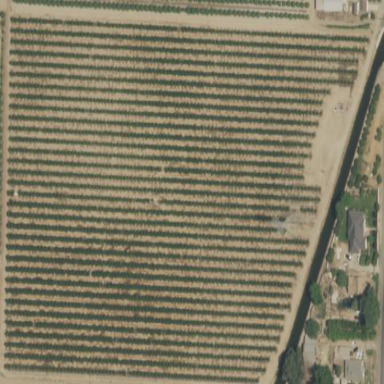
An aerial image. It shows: Orchard.